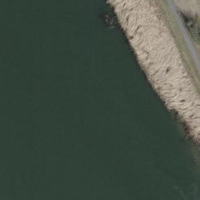
EUNIS habitat code: 15
Species observed at this site:
Plantago media
Medicago sativa
Milvus migrans